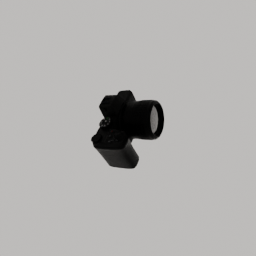
Label: electronics